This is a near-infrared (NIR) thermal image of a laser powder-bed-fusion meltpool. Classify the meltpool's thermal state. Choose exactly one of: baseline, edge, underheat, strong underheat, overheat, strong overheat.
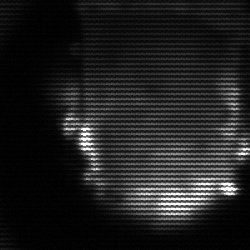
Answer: baseline